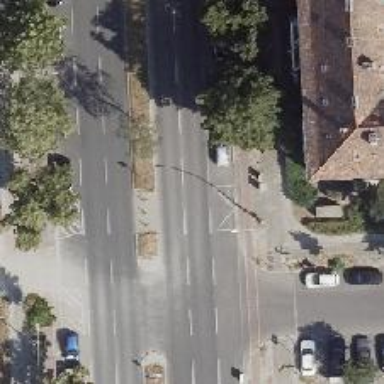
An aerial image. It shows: Asphalt footpath with unmarked crossing.